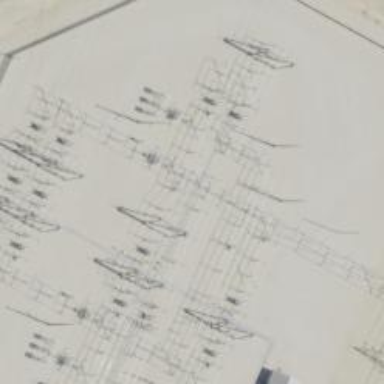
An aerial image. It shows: Switch for power supply.